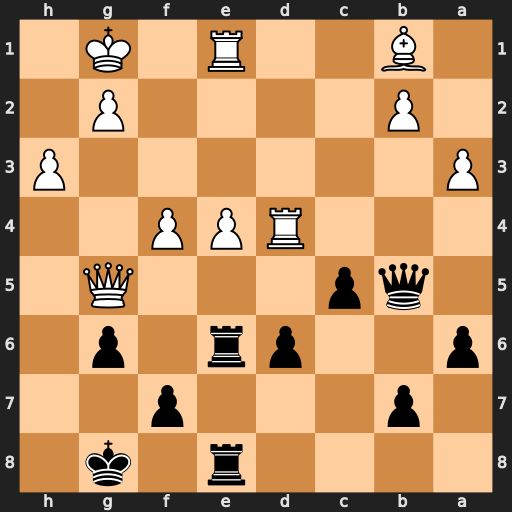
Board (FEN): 4r1k1/1p3p2/p2pr1p1/1qp3Q1/3RPP2/P6P/1P4P1/1B2R1K1
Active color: b
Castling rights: -
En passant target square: -
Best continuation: cxd4 Qxb5 axb5